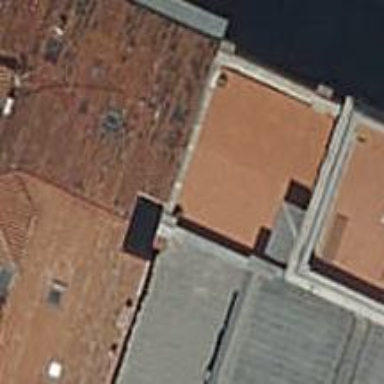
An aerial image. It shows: Building with dark red exterior and brown roof.